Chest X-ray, PA view. Patient: 65 years old, sex F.
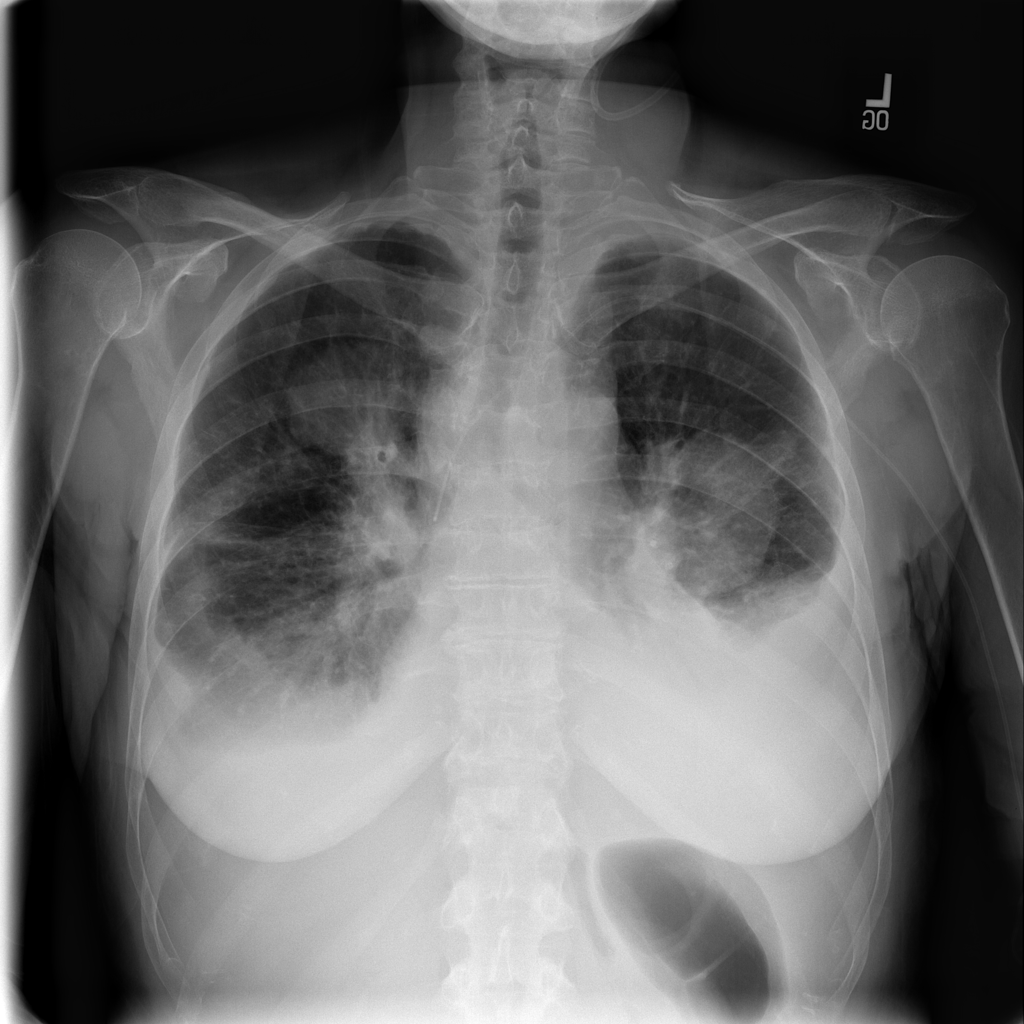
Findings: Effusion, Infiltration, Mass